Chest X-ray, PA view. Patient: 55 years old, sex M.
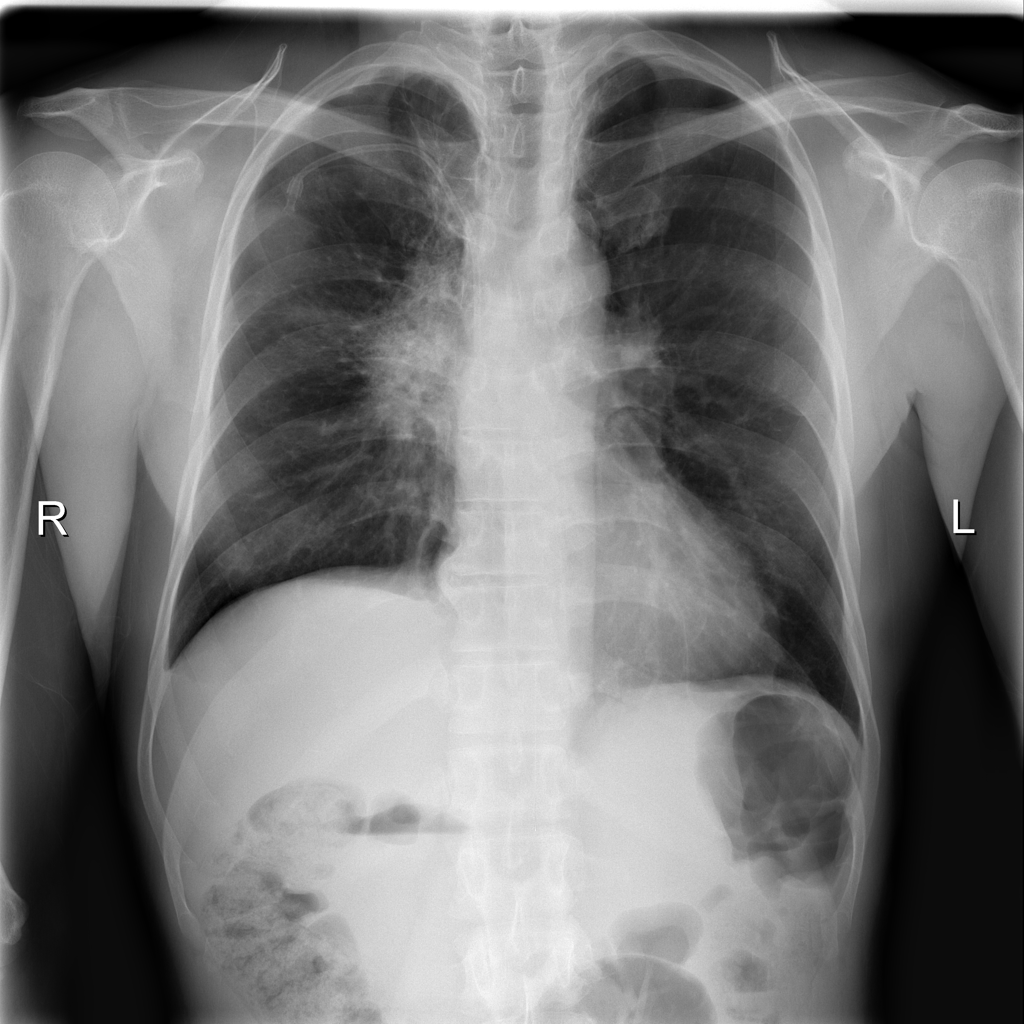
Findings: Infiltration, Mass, Pneumothorax